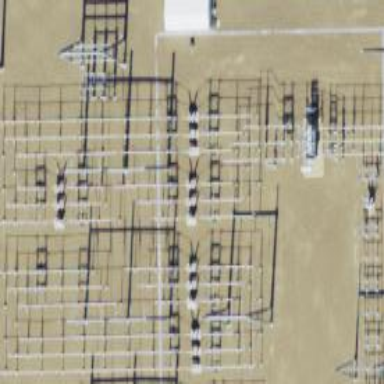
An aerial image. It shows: Switch used for power control.